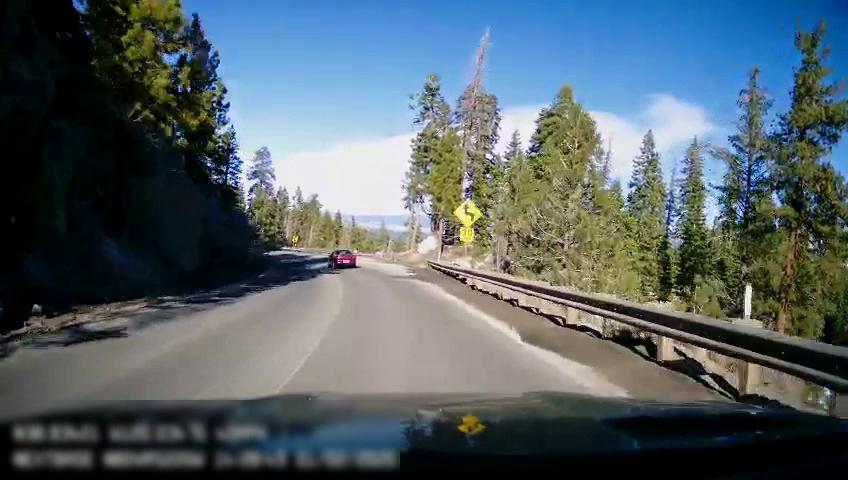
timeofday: Day
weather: Sunny
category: Drivable Space
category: Vehicles | Car
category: Lanes | Current Lane
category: Lanes | Opposite Lane
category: Lanes | Current Lane
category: Traffic | Signs
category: Traffic | Signs